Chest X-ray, PA view. Patient: 73 years old, sex M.
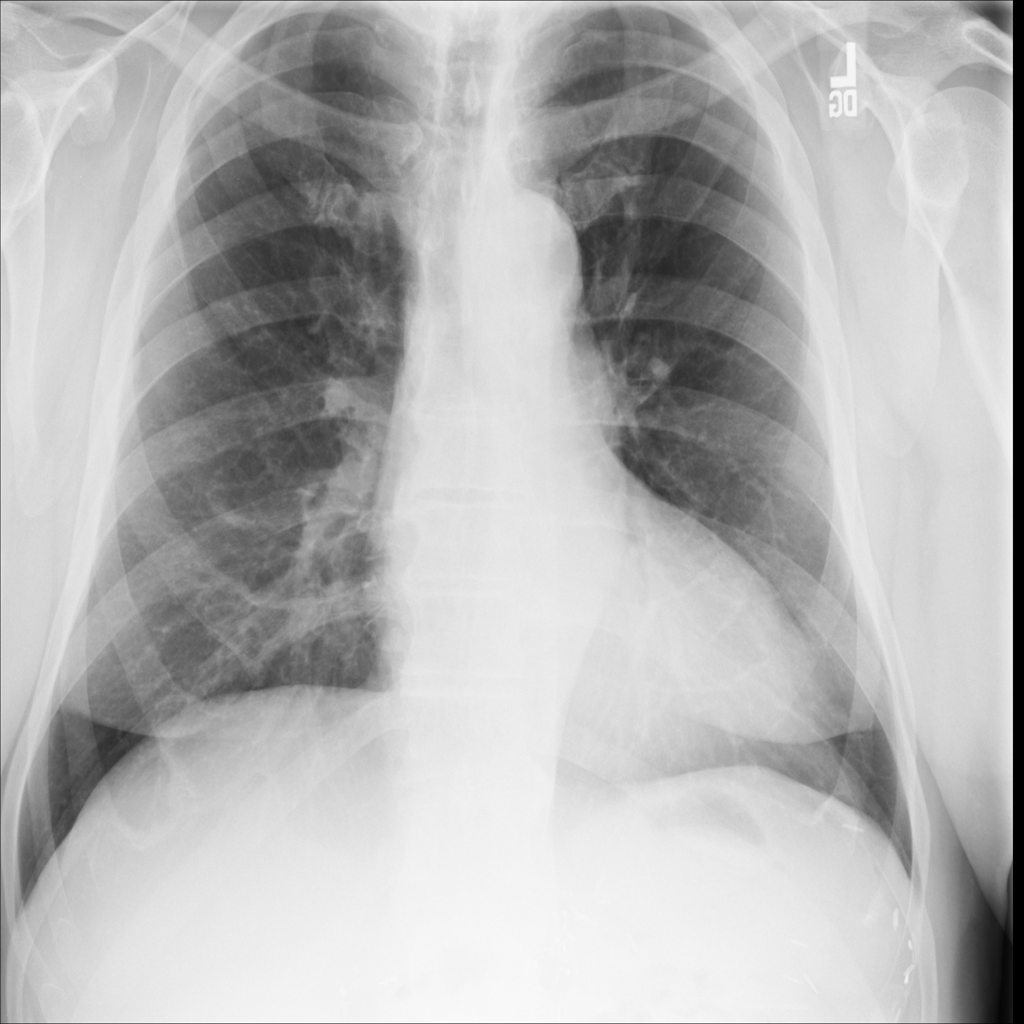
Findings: No Finding